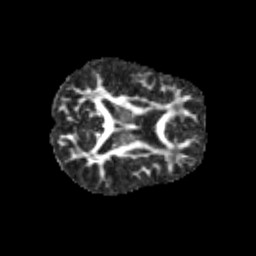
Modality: FA
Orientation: axial
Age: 11
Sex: male
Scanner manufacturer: siemens
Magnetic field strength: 3 T
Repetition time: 3.8 s
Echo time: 0.07 s